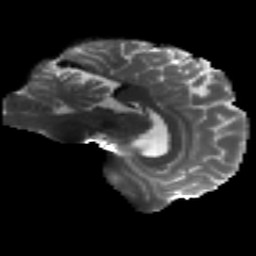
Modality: T2w
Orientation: sagittal
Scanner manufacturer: siemens
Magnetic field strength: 3 T
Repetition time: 4.16 s
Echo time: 0.0806 s